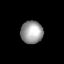
Tissue: lung
Cell type: Epithelial cells
Senescence score: 0.6373
Nuclear area (px): 497
Mean DAPI intensity: 155.213